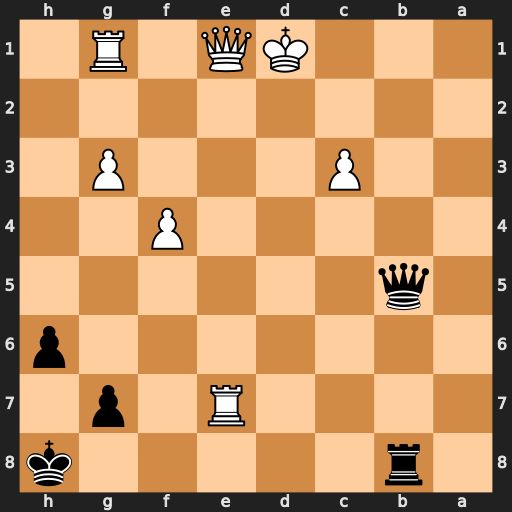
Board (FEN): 1r5k/4R1p1/7p/1q6/5P2/2P3P1/8/3KQ1R1
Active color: b
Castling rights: -
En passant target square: -
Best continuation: Qd3+ Kc1 Rb1#